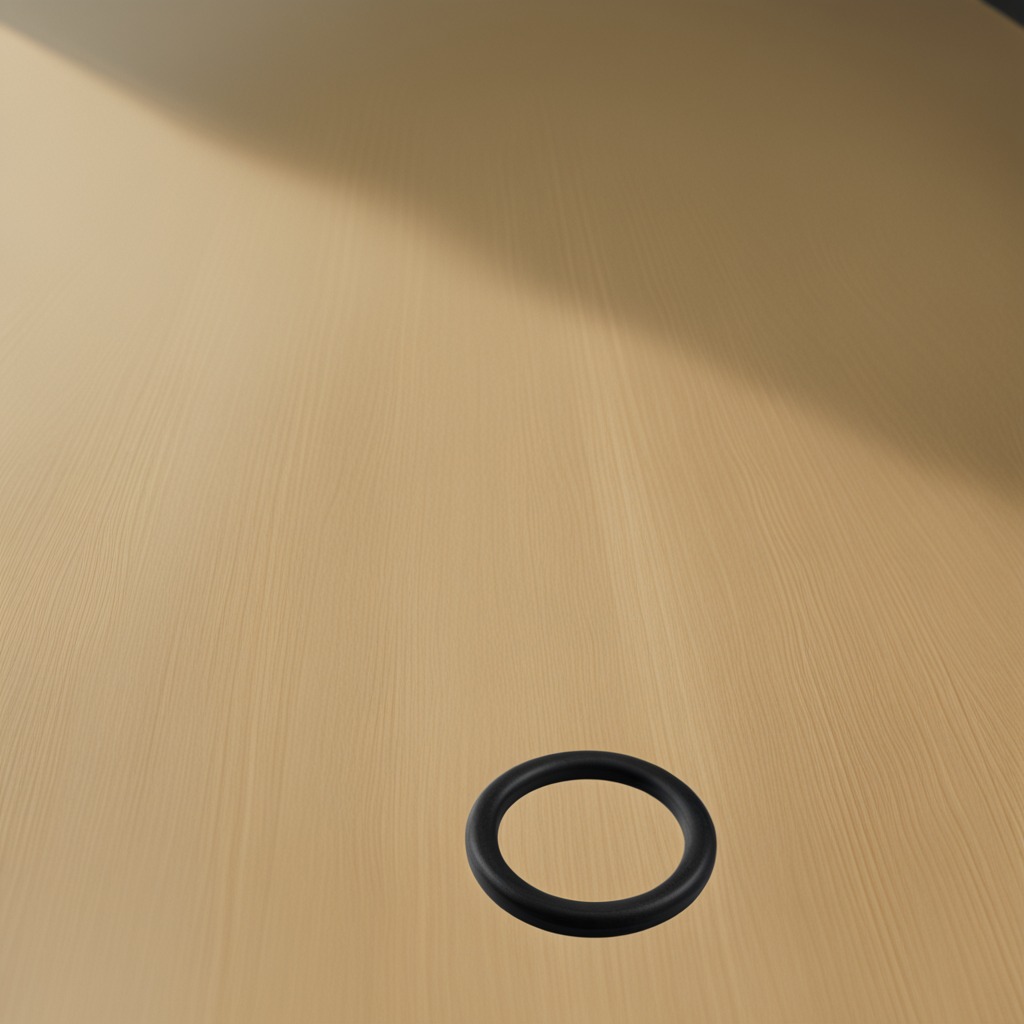
A rubber O-ring is lying on the plywood surface in a paint workshop lit by afternoon window light.